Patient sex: F
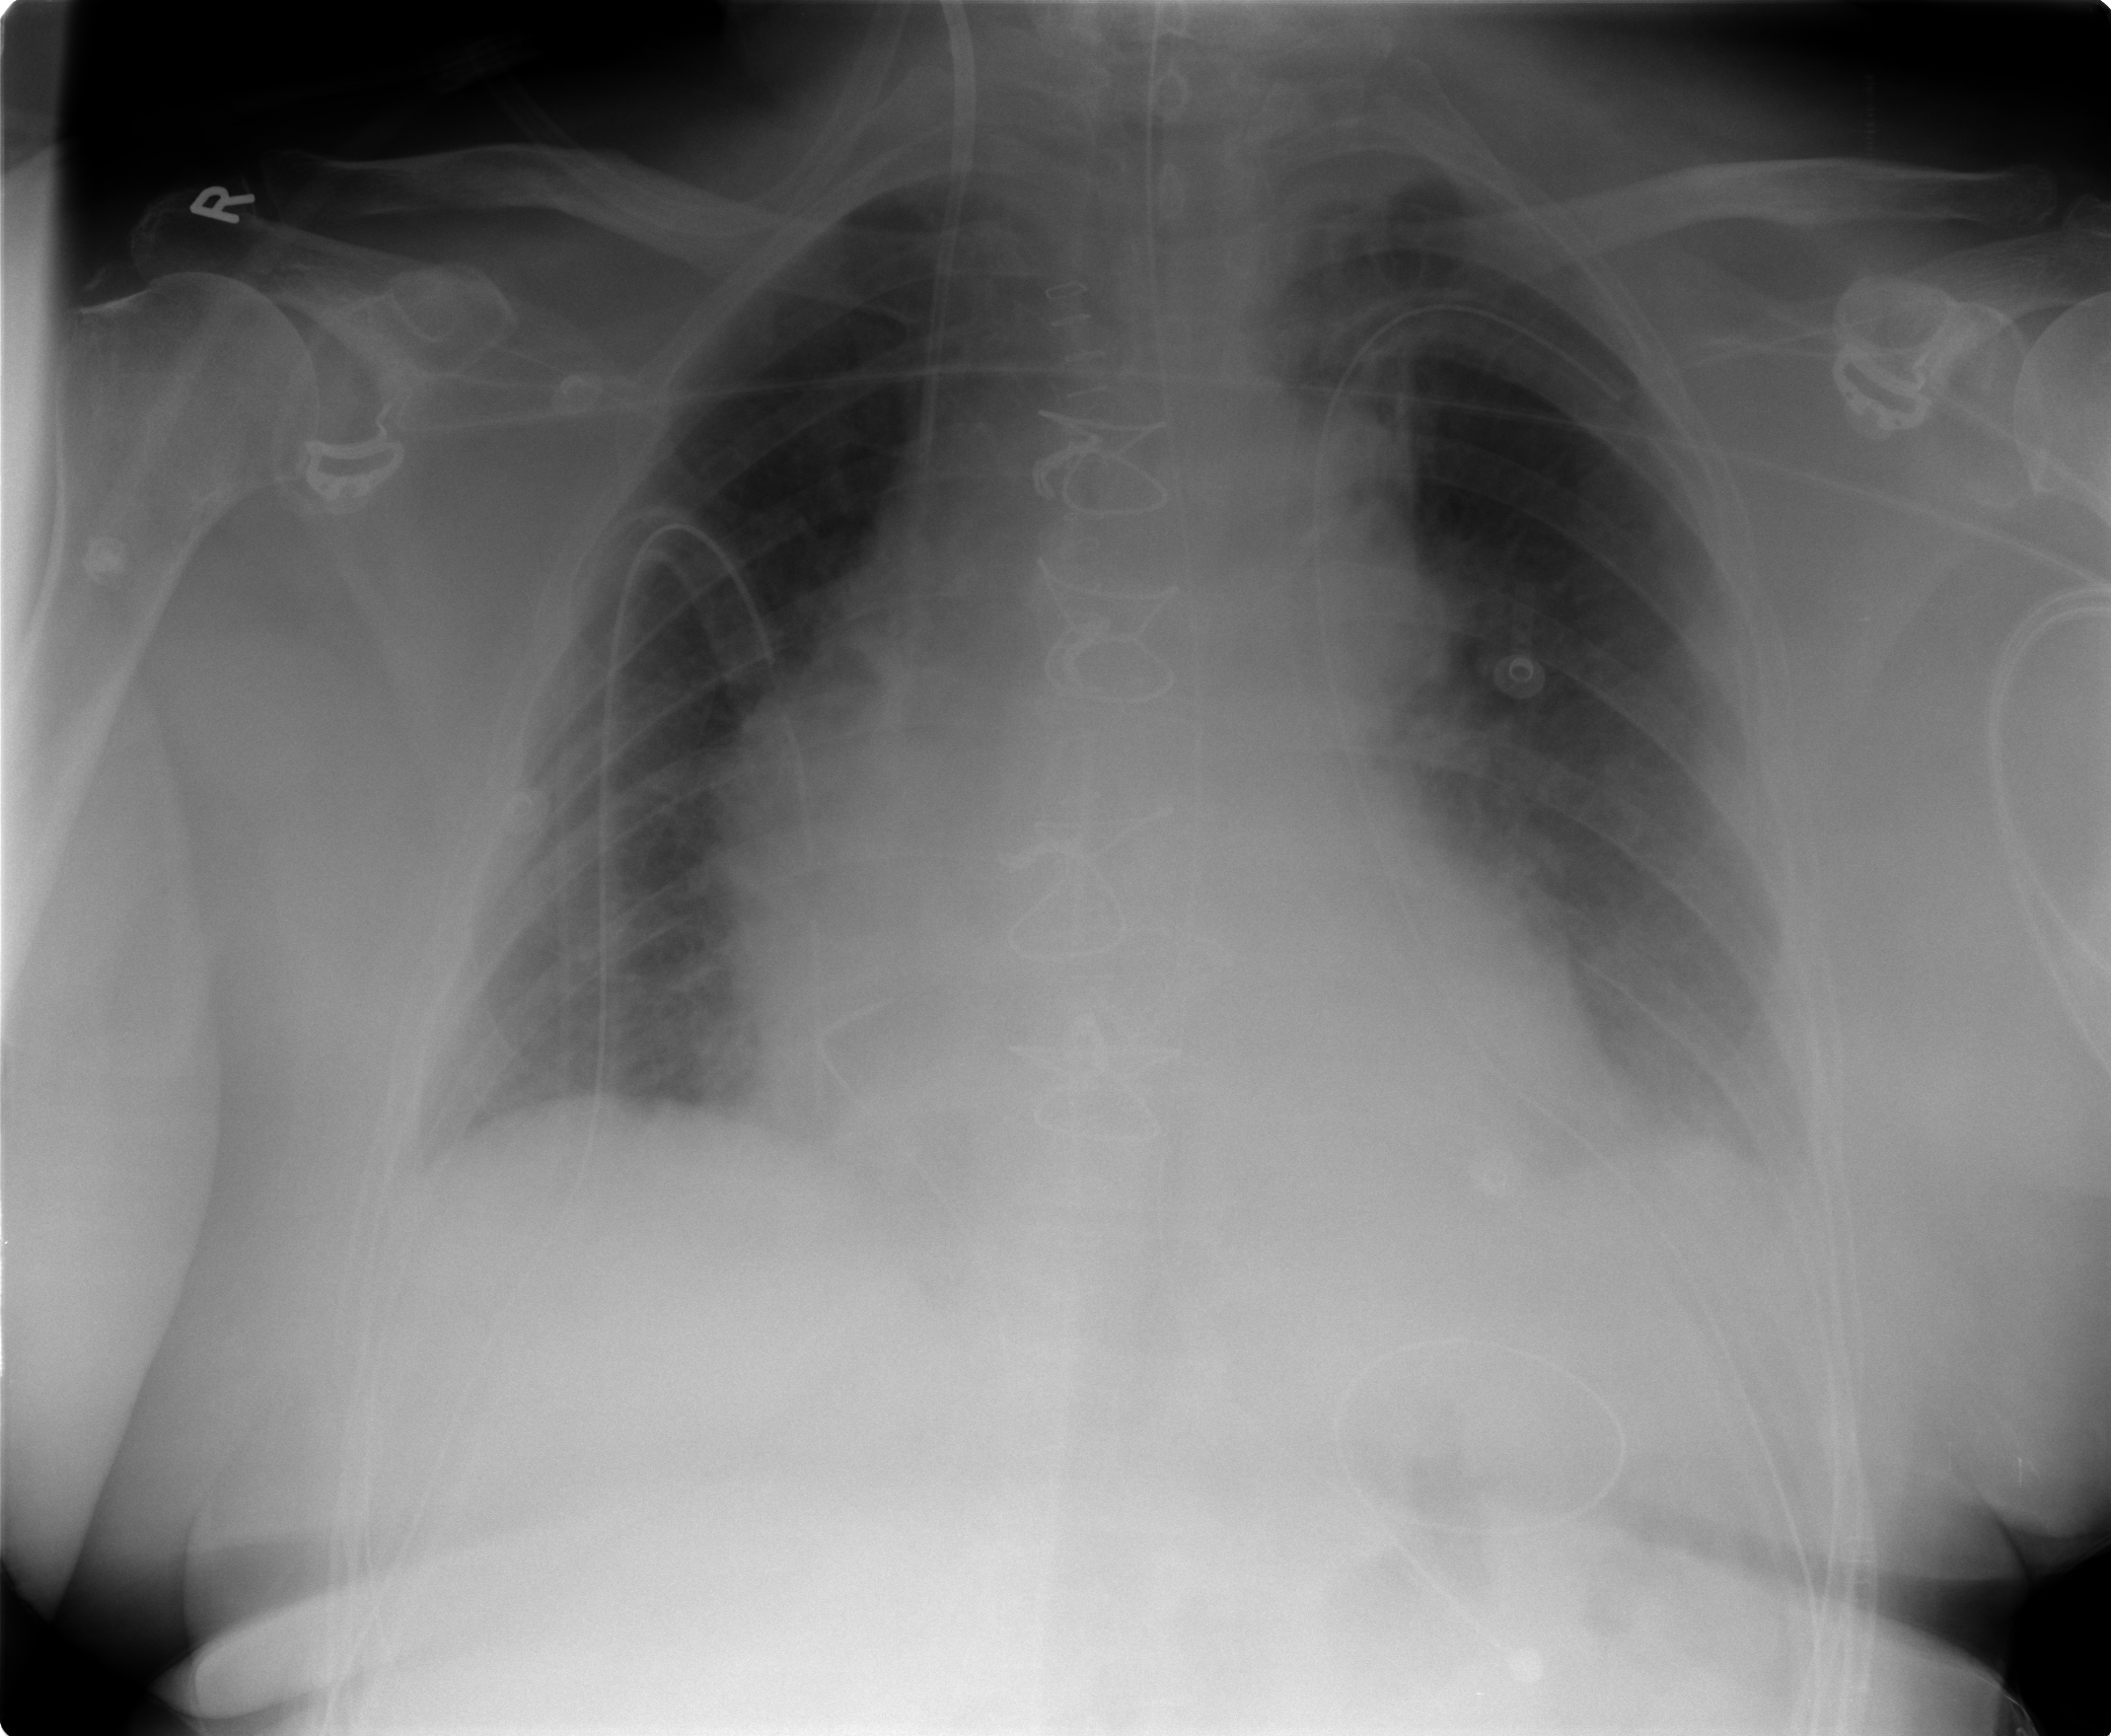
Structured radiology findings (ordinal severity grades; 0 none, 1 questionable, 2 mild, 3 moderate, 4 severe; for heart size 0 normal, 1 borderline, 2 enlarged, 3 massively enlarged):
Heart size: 2
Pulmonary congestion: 2
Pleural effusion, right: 0
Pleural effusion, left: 2
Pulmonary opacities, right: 0
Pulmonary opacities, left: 0
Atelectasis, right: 0
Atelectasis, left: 0